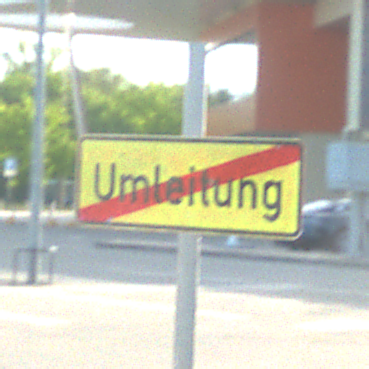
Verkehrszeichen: EndeDerUmleitungsankuendigung
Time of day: MorningAfternoon
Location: Outdoor (Suburban)
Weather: PartlyCloudy
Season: NotSpecified
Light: Natural